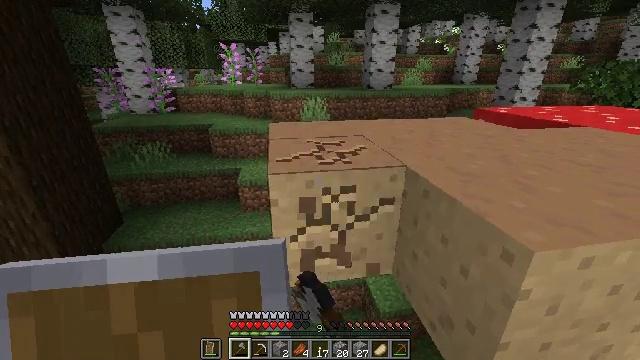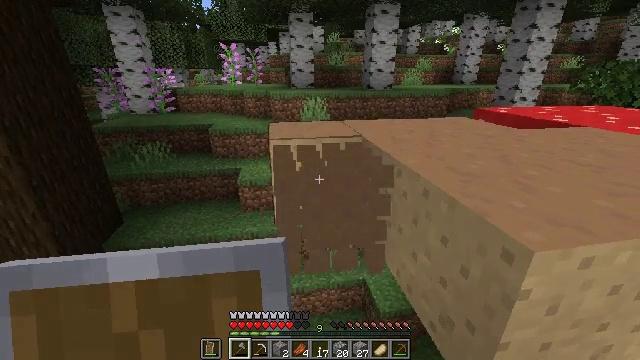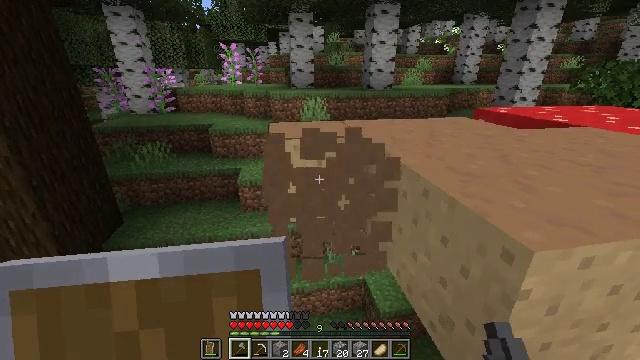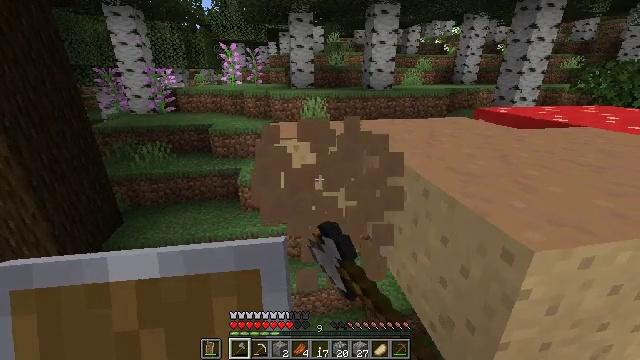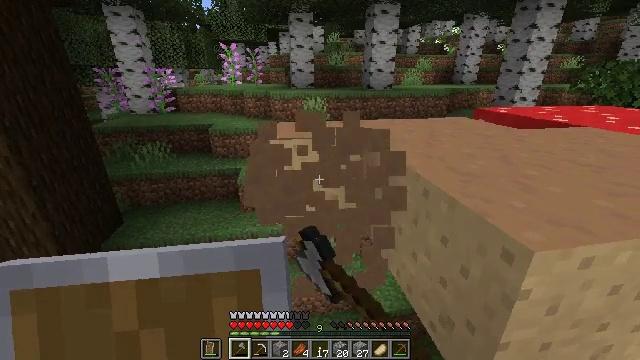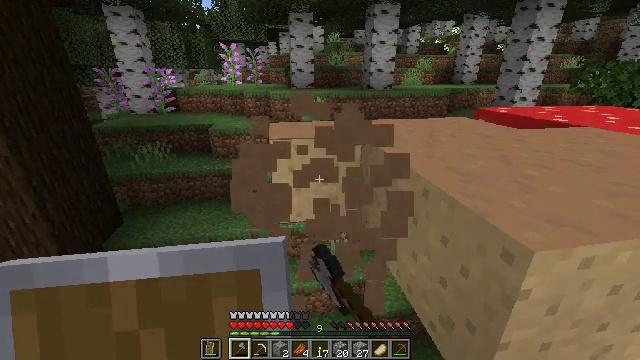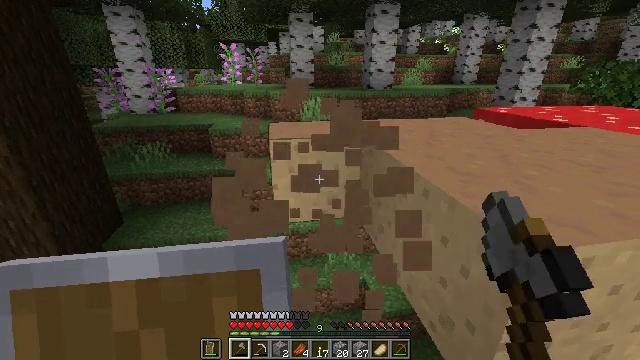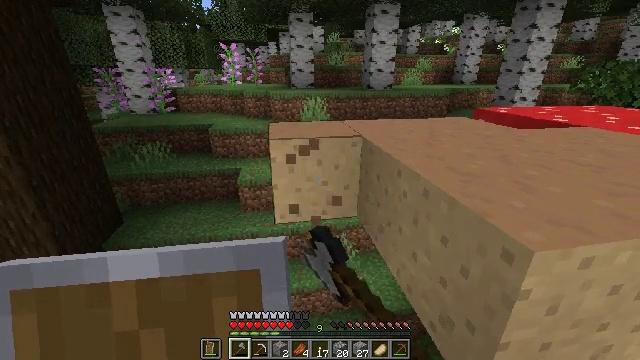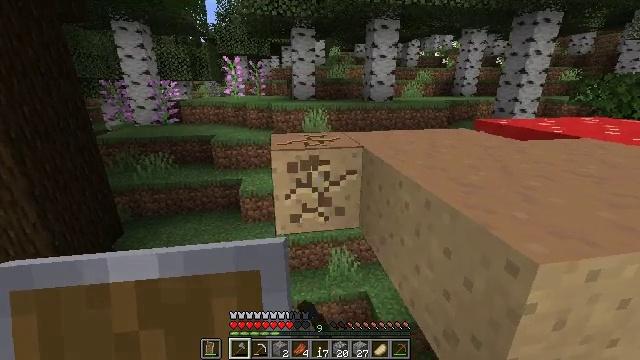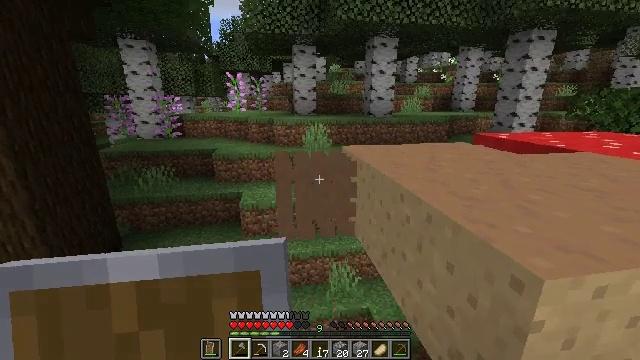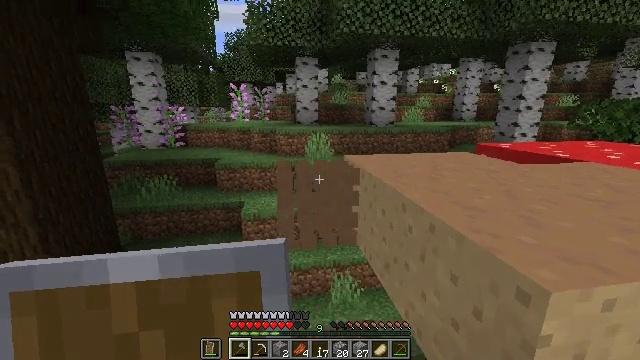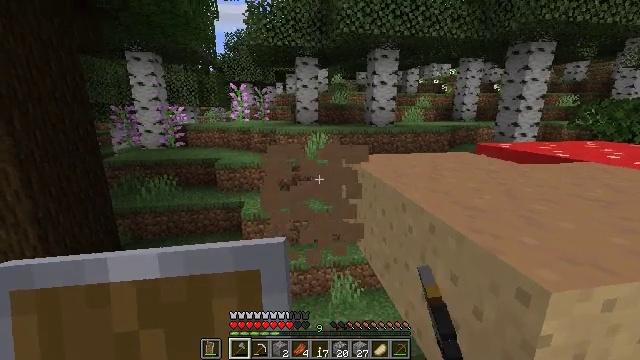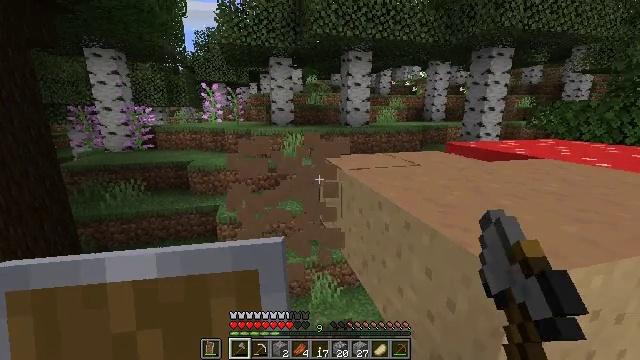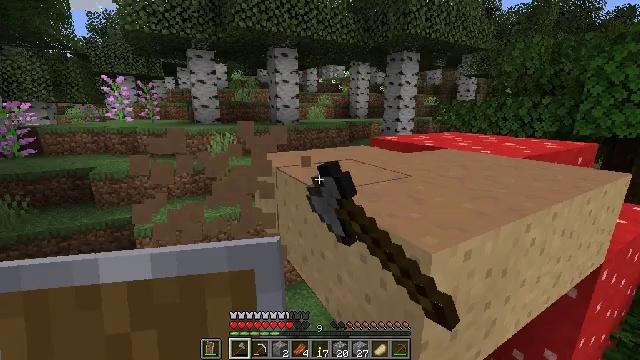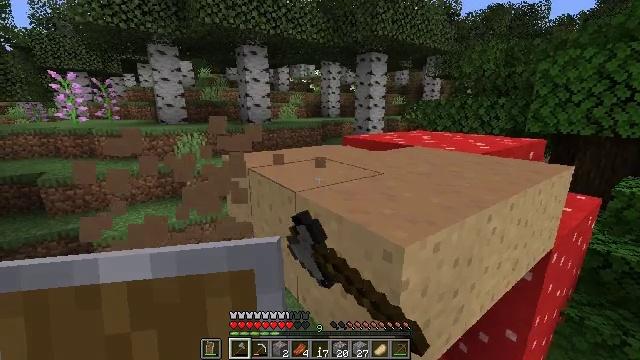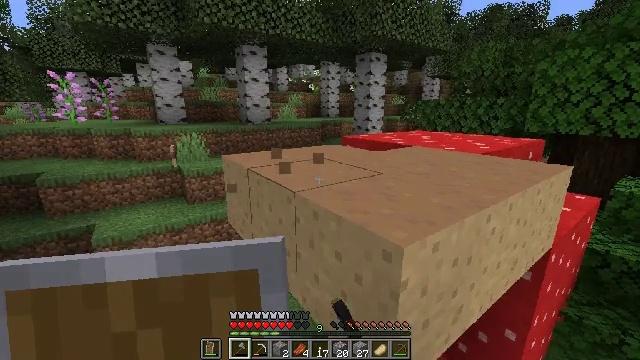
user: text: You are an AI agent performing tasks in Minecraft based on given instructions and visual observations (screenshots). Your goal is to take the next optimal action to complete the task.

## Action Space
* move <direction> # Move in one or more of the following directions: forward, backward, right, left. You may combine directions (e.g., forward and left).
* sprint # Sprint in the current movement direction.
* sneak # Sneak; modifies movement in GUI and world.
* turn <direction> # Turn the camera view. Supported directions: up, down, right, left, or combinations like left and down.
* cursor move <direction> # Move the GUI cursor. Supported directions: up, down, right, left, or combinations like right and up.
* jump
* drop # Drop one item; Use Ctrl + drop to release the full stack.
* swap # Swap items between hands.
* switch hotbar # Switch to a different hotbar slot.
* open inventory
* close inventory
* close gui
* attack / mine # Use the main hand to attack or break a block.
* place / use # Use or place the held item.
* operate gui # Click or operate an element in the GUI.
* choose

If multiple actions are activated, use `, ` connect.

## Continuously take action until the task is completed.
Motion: motion action
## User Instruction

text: Gather brown mushroom block as building material.
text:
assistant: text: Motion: attack / mine
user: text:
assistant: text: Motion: attack / mine
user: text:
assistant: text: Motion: attack / mine
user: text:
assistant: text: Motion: attack / mine
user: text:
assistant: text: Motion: attack / mine
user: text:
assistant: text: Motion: attack / mine
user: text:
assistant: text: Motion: attack / mine
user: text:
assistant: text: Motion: turn up, attack / mine
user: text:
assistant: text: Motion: turn up, attack / mine
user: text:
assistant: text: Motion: turn up, attack / mine
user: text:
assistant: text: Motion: attack / mine
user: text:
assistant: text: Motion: turn right, attack / mine
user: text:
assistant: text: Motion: turn right, attack / mine
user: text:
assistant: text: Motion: turn right, attack / mine
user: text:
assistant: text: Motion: attack / mine
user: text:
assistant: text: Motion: turn right, attack / mine
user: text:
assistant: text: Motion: attack / mine
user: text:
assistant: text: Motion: attack / mine
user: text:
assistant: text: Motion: attack / mine
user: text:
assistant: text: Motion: attack / mine
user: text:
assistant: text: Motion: attack / mine
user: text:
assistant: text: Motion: attack / mine
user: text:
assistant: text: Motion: attack / mine
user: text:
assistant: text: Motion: attack / mine
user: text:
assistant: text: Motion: turn right and down, attack / mine
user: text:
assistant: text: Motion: turn right and down, attack / mine
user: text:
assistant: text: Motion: attack / mine
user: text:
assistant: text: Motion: attack / mine
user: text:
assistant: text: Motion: attack / mine
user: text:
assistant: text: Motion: attack / mine